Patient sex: M
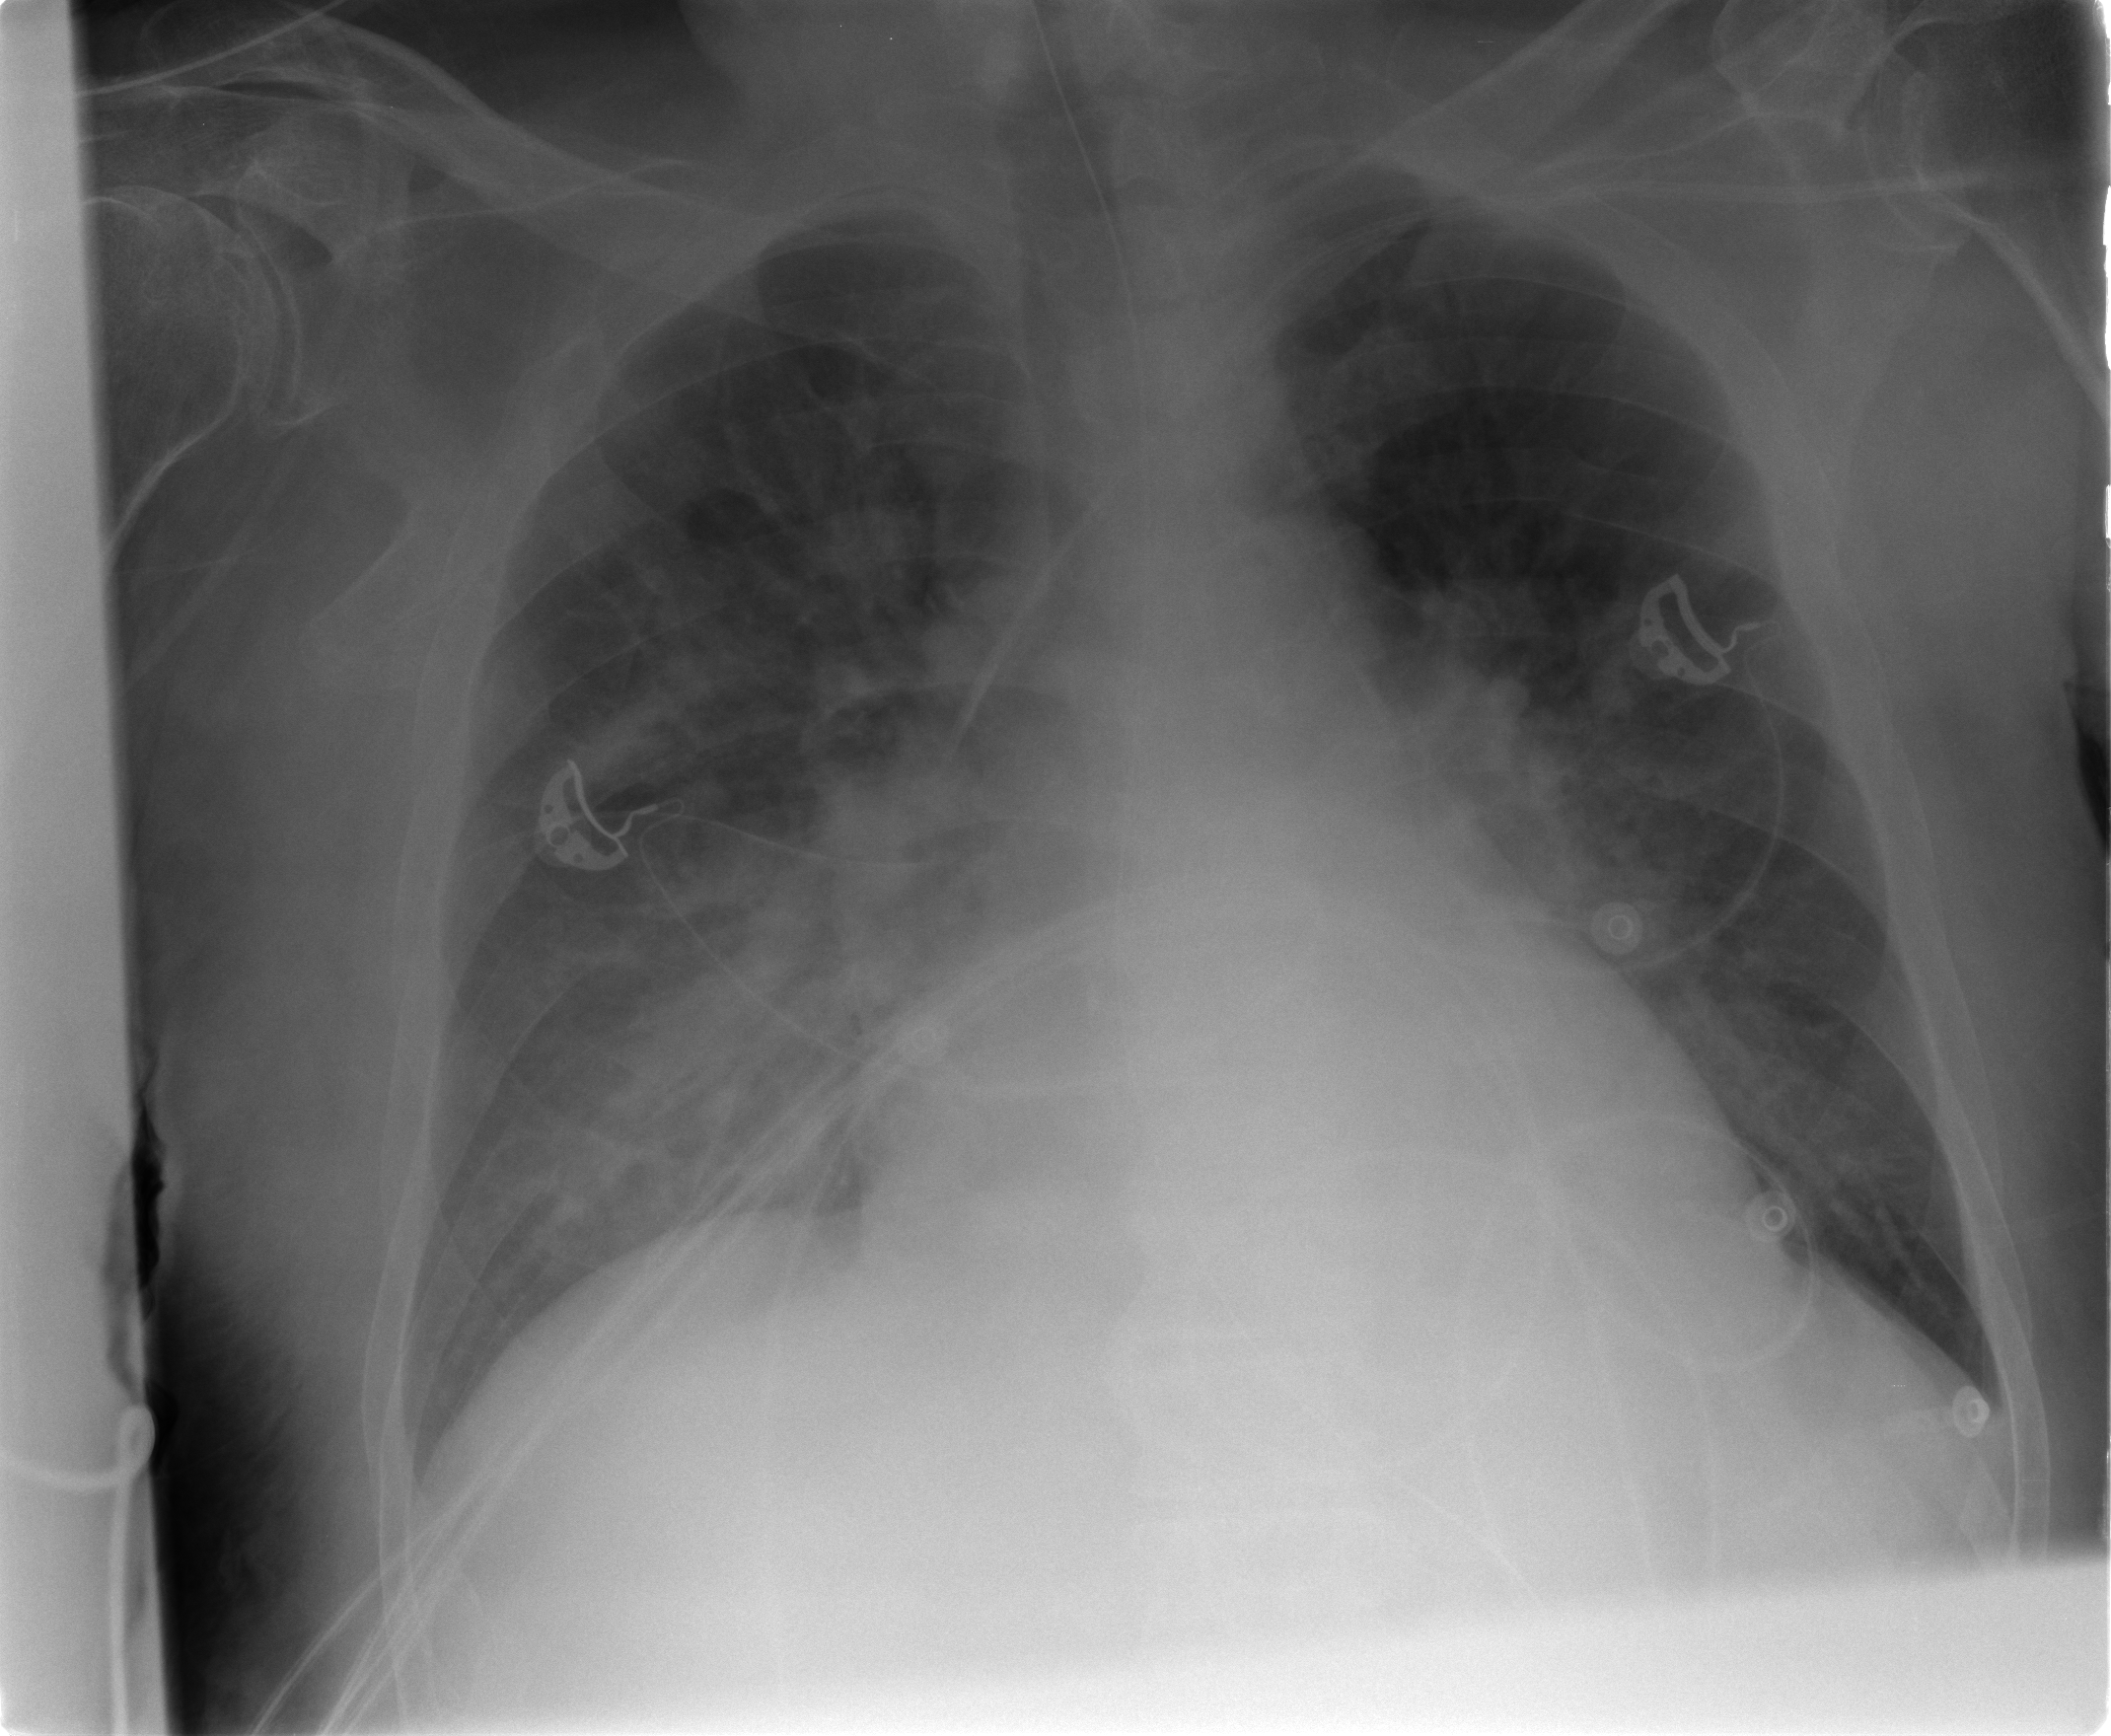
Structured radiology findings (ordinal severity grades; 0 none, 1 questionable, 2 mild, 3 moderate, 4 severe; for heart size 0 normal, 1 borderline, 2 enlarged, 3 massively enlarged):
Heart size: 2
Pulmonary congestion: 2
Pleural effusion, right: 0
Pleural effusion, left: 0
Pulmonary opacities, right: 3
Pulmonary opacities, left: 0
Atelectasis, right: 2
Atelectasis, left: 0